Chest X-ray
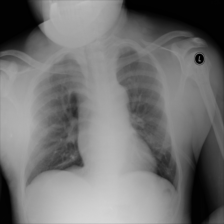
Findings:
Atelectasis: negative
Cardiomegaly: negative
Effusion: negative
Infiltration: negative
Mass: negative
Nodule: negative
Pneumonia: negative
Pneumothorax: negative
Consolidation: negative
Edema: negative
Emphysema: negative
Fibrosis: negative
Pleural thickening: negative
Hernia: negative